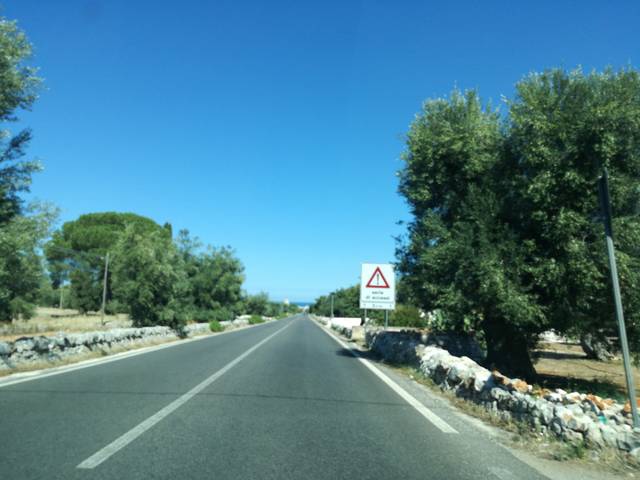
Region: Italy
Coordinates: 40.922, 17.26